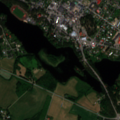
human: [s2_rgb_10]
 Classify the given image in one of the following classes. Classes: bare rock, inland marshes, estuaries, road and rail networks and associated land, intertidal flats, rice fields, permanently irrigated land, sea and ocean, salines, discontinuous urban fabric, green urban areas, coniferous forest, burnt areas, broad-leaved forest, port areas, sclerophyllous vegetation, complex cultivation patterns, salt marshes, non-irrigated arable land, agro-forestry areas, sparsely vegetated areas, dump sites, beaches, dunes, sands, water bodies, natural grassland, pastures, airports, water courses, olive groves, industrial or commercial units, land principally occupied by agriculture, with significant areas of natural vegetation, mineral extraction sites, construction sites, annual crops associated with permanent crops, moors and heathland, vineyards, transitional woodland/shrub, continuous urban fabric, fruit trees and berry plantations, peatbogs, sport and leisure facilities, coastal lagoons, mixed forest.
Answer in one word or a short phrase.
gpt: discontinuous urban fabric, land principally occupied by agriculture, with significant areas of natural vegetation, water bodies